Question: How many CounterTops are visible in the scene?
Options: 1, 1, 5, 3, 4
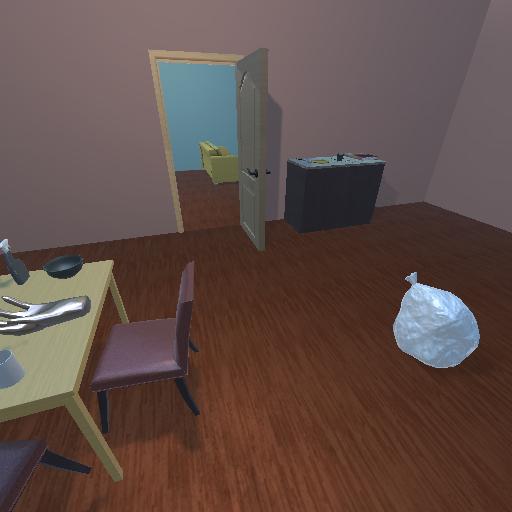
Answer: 1